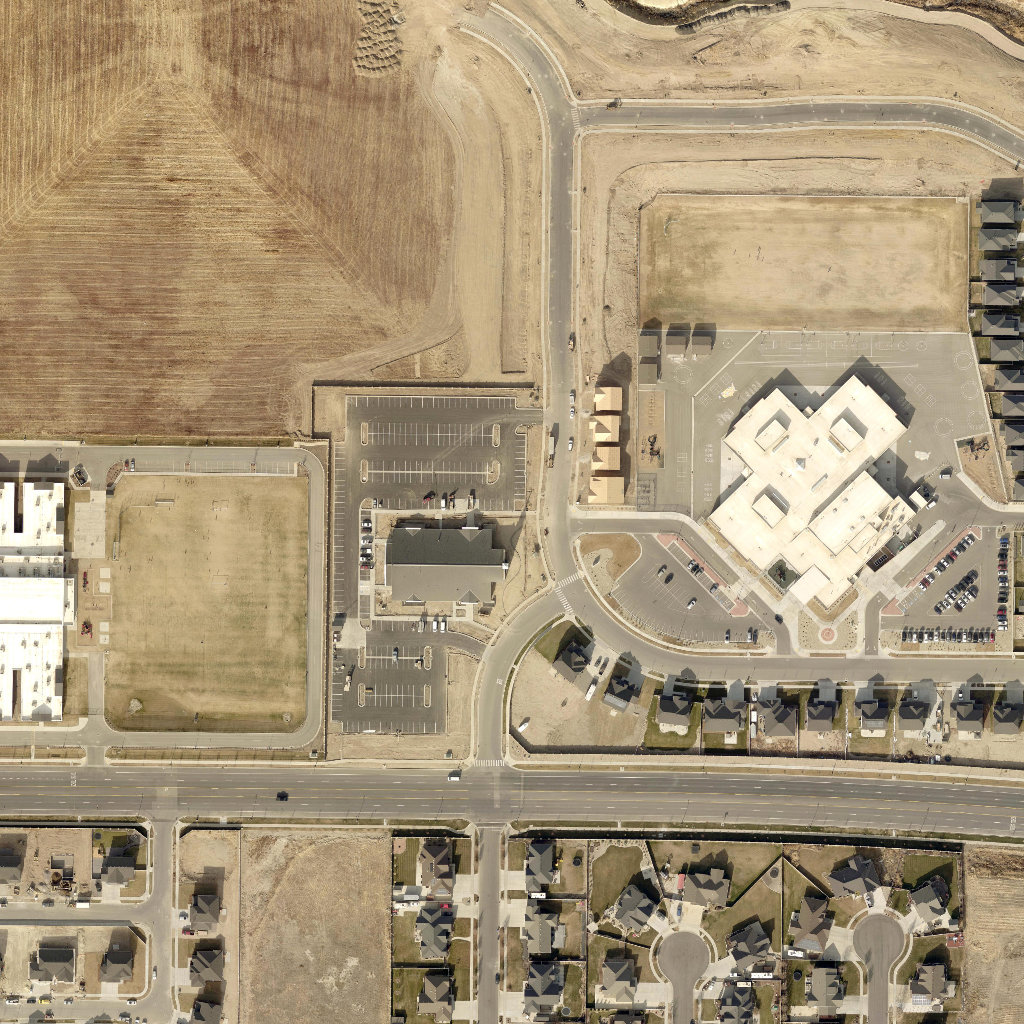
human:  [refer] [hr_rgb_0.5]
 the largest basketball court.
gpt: <box>[[74, 32, 86, 34, 0]]</box>